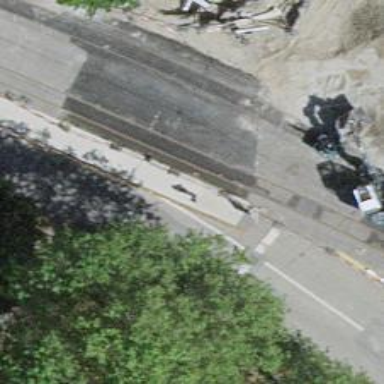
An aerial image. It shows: Tram level crossing on railway.